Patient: sex M, age 83
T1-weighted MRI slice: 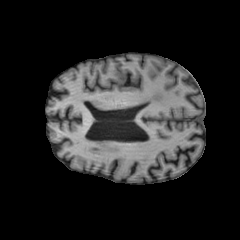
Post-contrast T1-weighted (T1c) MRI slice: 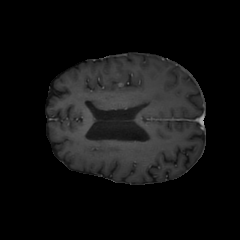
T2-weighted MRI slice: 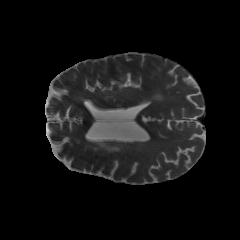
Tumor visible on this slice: yes
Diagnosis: Glioblastoma, IDH-wildtype
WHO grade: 4